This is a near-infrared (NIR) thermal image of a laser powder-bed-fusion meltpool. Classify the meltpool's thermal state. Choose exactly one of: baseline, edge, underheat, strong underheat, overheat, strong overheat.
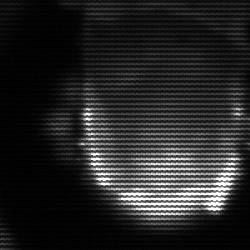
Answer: baseline